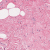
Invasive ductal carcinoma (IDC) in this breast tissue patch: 0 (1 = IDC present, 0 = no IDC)